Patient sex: M
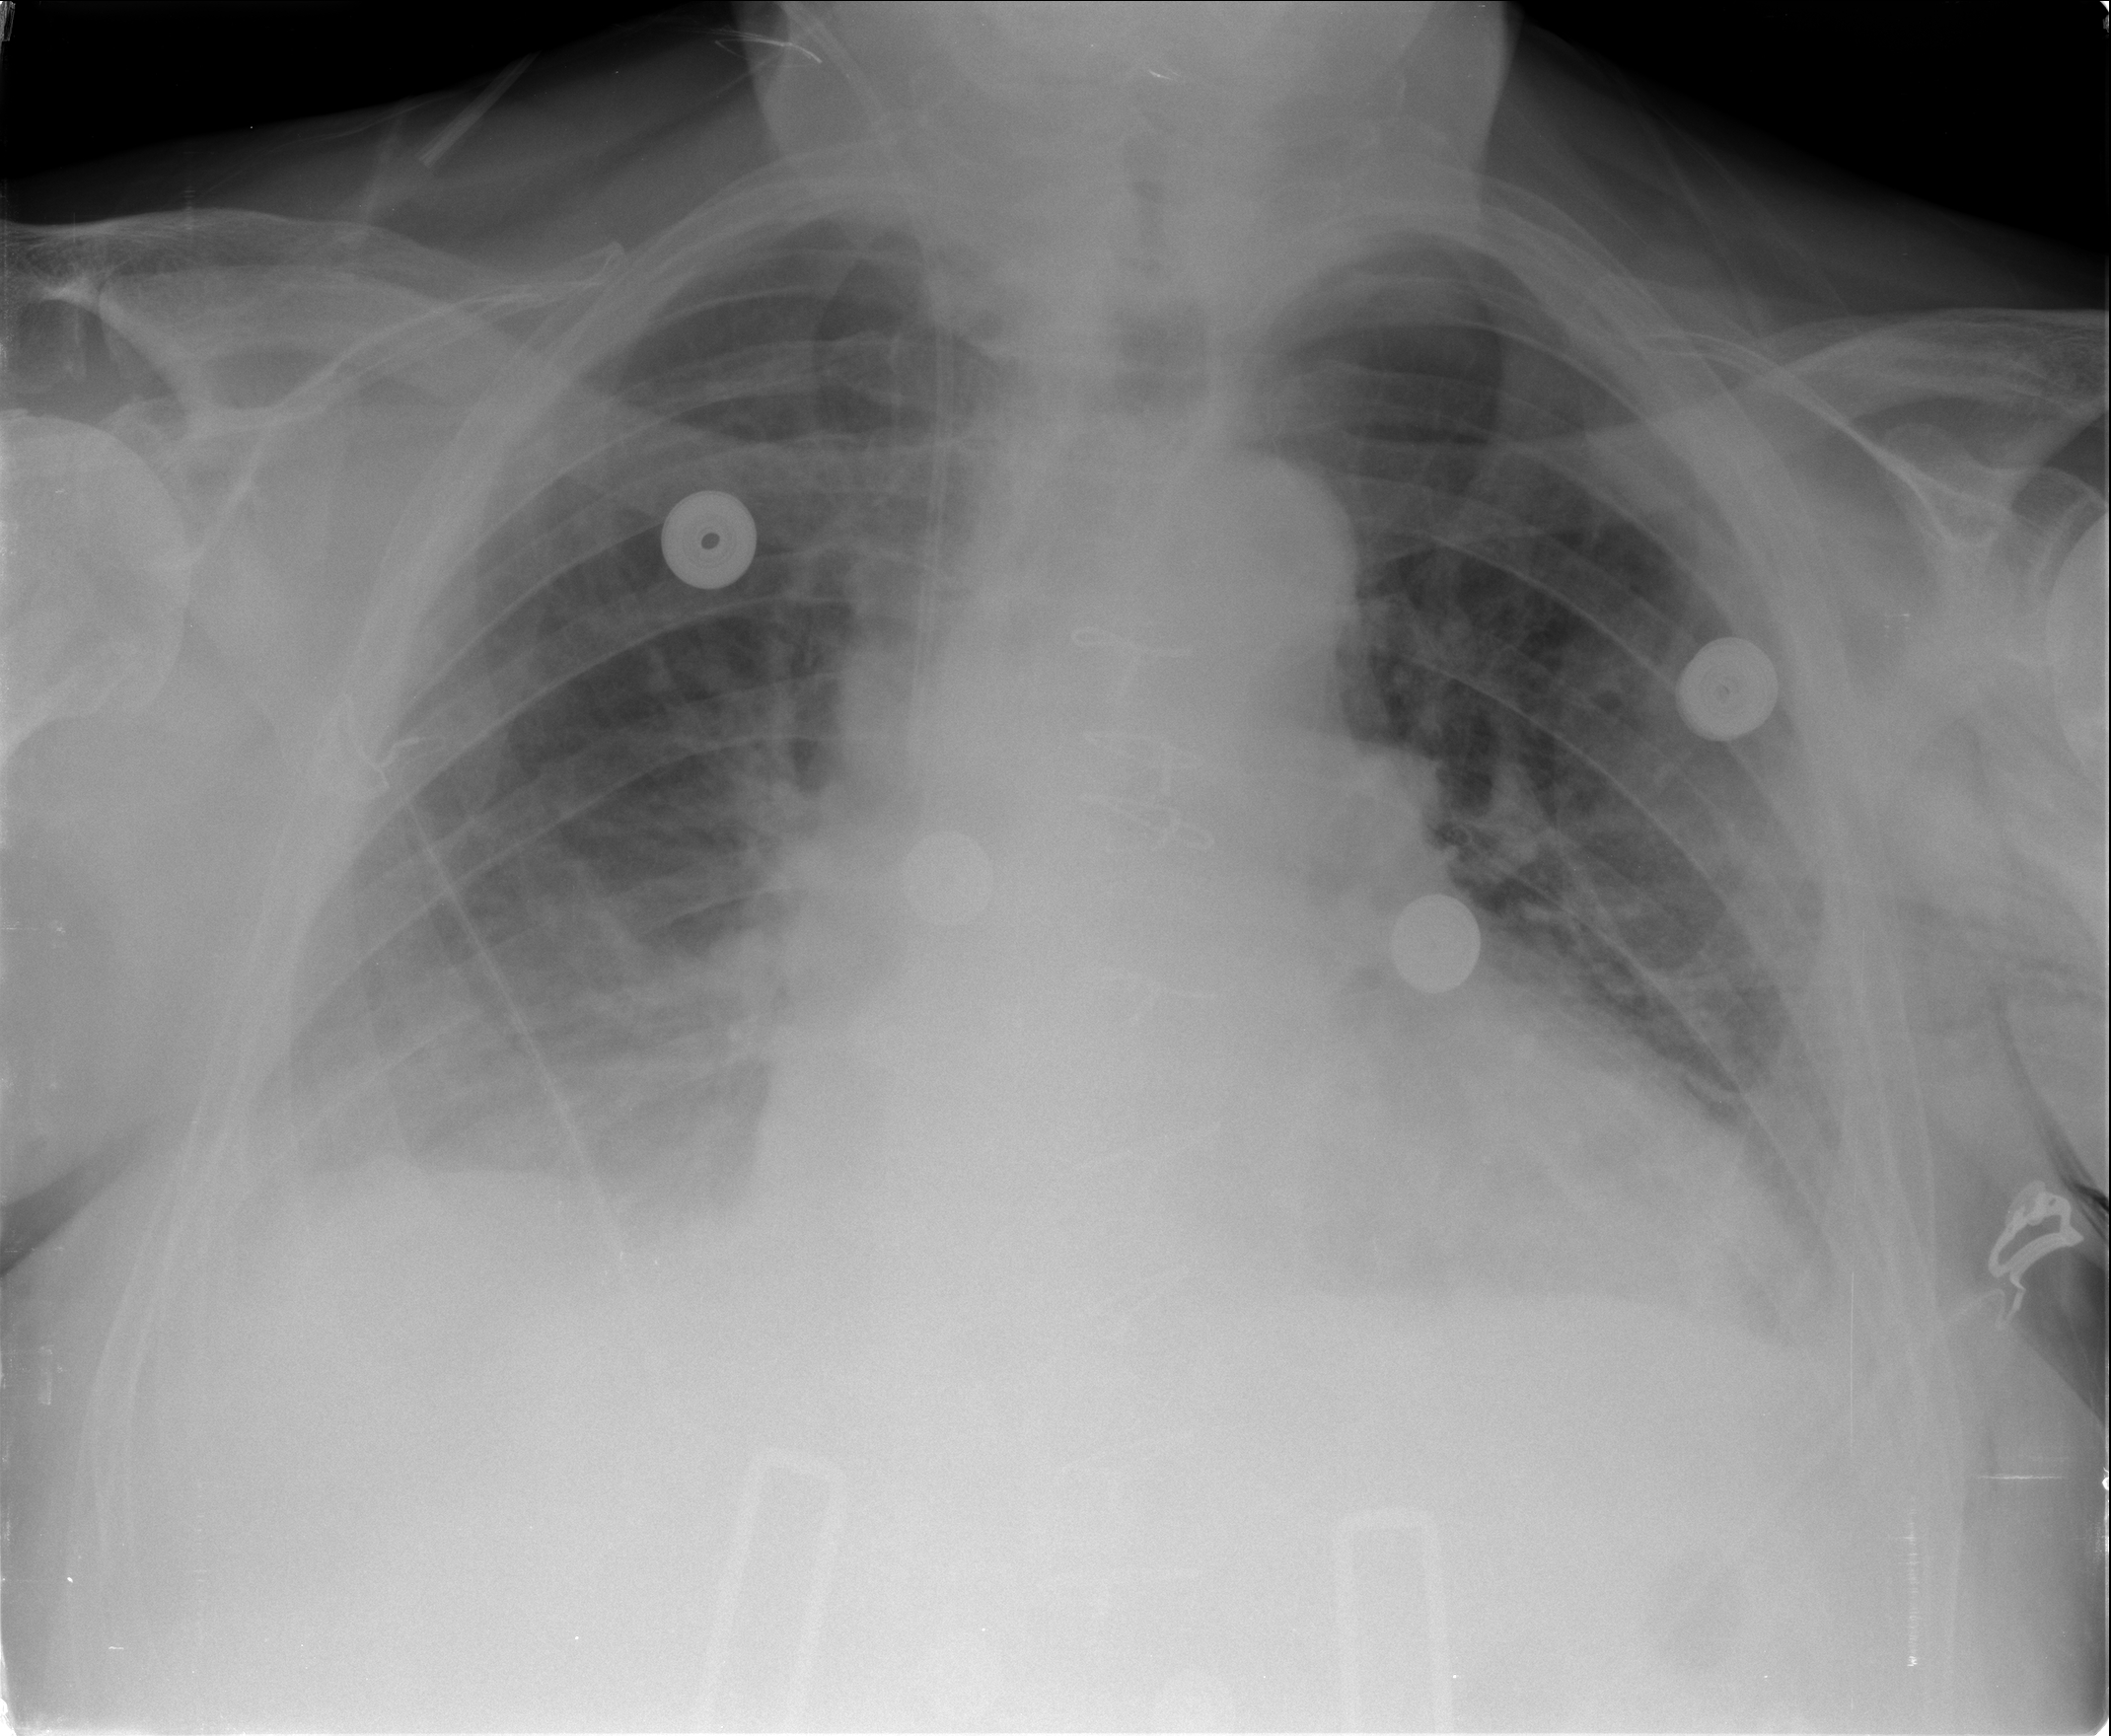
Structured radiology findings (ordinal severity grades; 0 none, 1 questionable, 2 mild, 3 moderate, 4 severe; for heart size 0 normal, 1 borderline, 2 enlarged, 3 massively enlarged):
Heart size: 2
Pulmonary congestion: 2
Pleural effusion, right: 2
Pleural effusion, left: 2
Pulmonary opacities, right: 2
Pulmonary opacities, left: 1
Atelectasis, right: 2
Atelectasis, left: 2